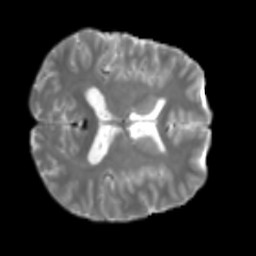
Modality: T2w
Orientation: axial
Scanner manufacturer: siemens
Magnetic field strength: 3 T
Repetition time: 4 s
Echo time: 0.0594 s